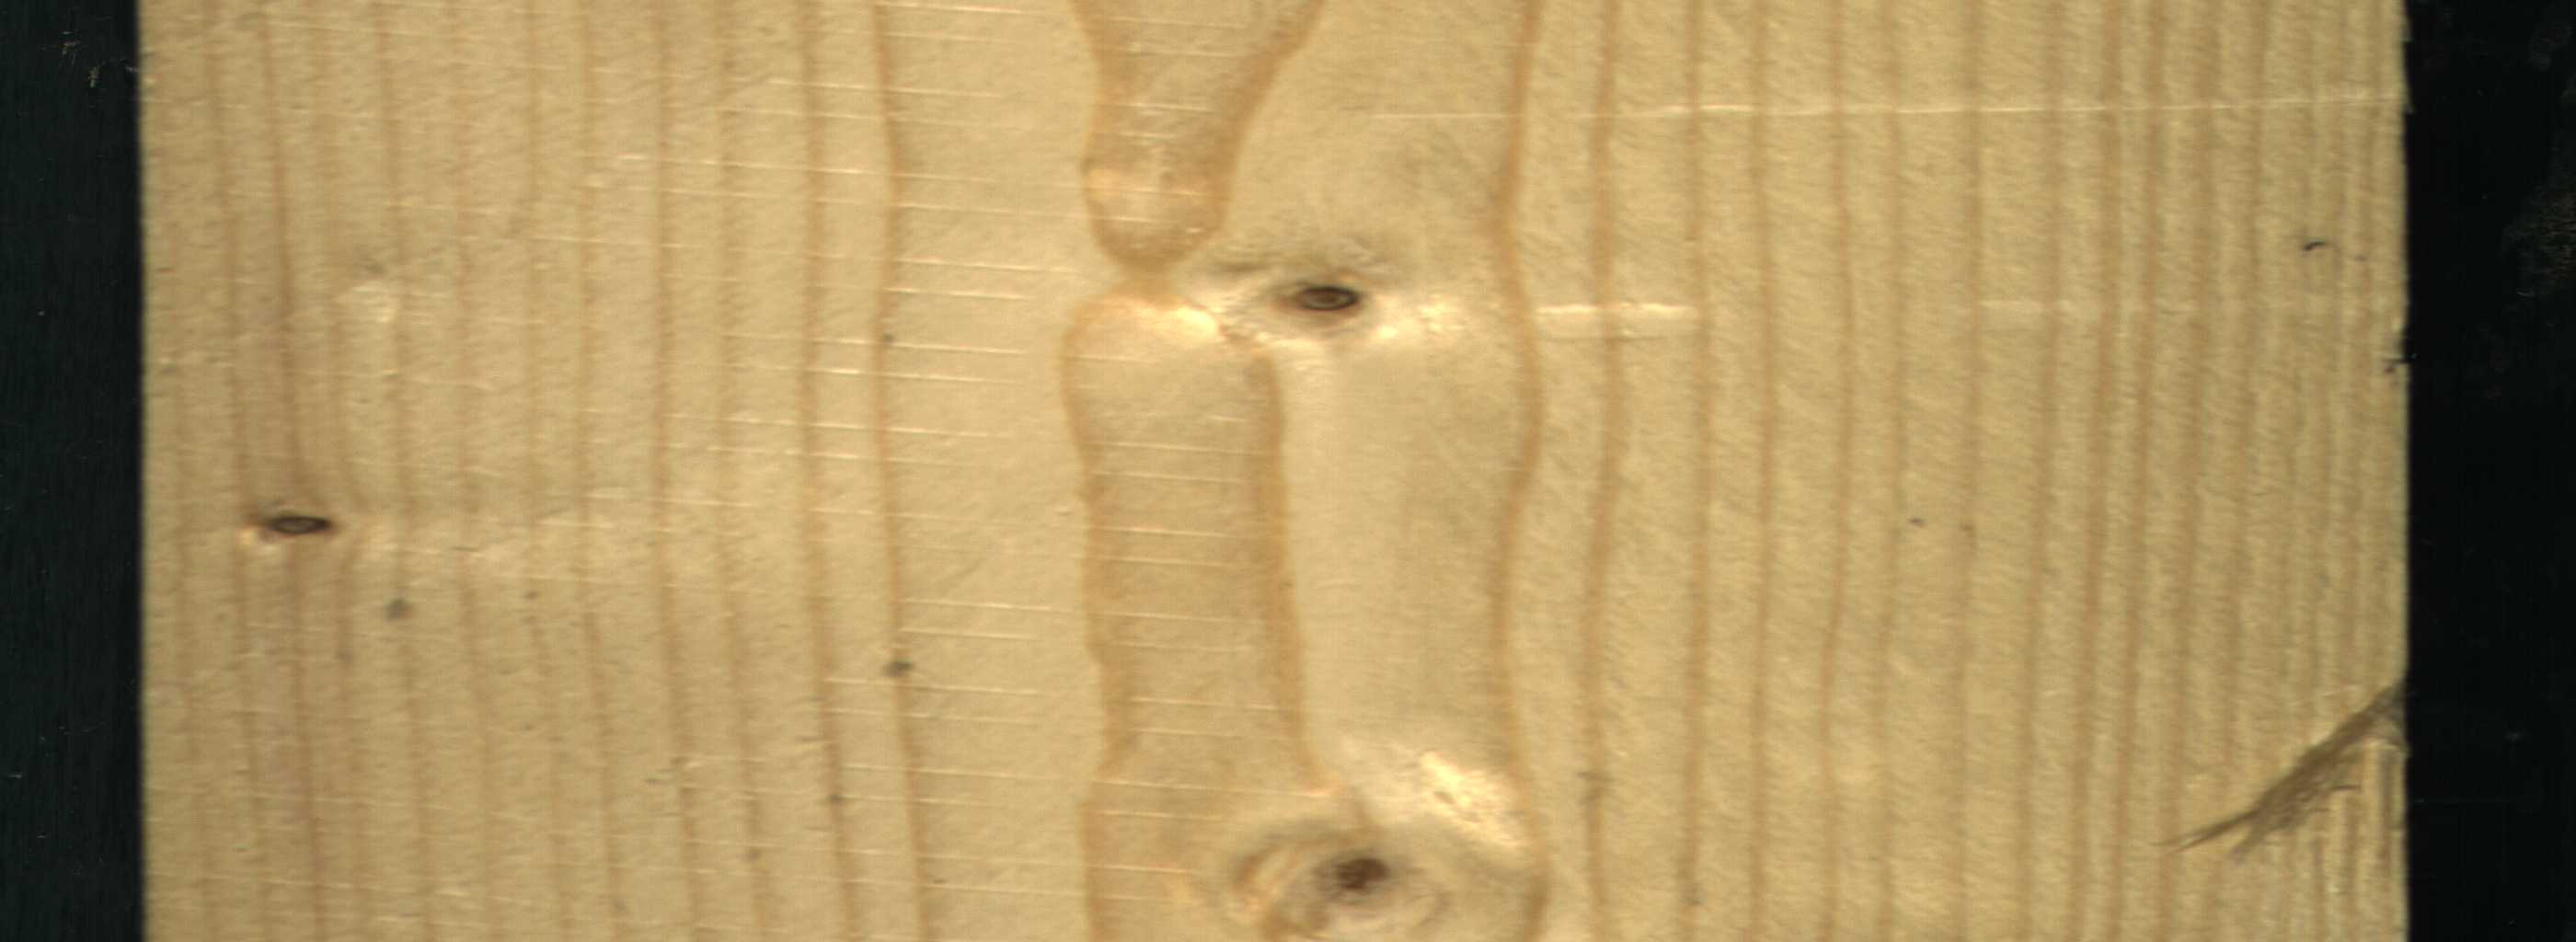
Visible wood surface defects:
Dead_Knot
Dead_Knot
Live_Knot